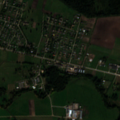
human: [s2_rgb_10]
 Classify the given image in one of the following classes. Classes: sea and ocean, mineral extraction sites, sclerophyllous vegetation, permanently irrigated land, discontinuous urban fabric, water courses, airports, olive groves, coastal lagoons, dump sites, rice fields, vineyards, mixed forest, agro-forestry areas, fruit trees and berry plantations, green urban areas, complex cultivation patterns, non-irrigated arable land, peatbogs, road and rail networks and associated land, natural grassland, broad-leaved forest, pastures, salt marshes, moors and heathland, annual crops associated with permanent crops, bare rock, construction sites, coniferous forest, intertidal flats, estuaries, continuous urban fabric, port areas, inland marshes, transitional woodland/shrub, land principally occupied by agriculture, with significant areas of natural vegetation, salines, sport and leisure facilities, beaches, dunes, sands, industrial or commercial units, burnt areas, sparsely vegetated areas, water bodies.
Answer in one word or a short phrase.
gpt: discontinuous urban fabric, non-irrigated arable land, pastures, complex cultivation patterns, mixed forest